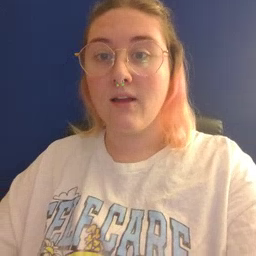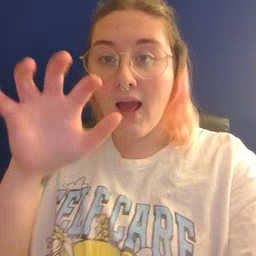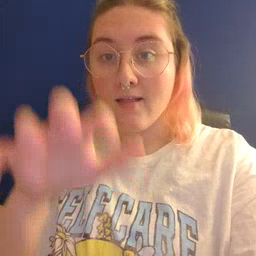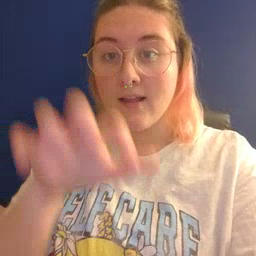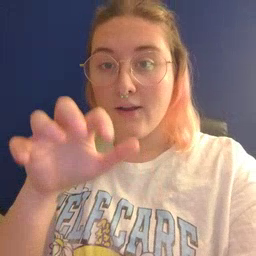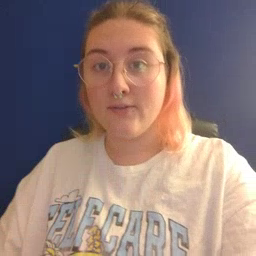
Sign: alligator